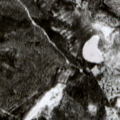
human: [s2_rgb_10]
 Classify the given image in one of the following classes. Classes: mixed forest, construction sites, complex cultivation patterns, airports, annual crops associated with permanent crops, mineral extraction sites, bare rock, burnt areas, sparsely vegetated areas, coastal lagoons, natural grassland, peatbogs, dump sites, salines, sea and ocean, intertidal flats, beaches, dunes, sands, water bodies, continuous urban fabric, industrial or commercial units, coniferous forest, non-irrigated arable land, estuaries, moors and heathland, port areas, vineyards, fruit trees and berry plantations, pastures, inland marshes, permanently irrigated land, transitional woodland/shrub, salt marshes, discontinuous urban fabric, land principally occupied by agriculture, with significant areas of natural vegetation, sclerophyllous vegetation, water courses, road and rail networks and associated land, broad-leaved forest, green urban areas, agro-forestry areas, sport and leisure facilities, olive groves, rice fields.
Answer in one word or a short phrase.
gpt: coniferous forest, transitional woodland/shrub